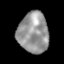
Tissue: lung
Cell type: Epithelial cells
Senescence score: 0.1933
Nuclear area (px): 1218
Mean DAPI intensity: 149.572